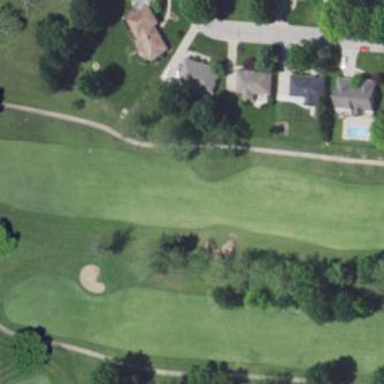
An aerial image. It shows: Grassy area designated as golf fairway.